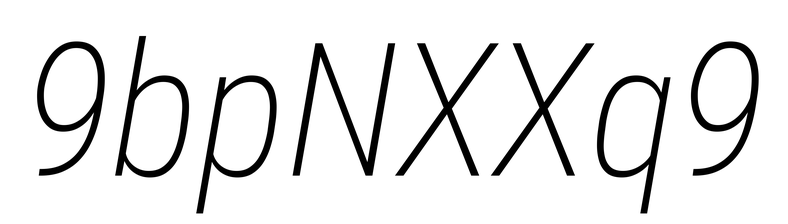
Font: Roboto-Italic_Condensed_ExtraLight_Italic